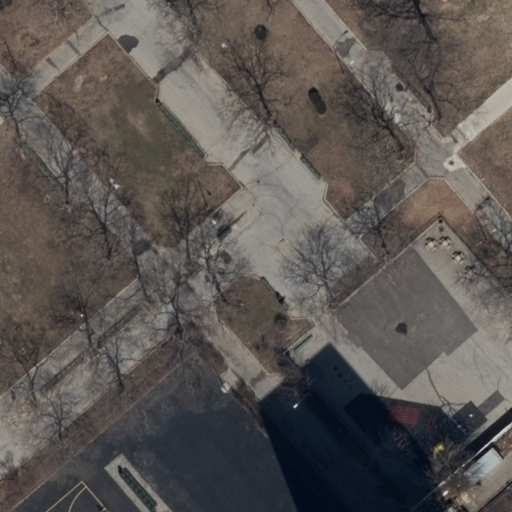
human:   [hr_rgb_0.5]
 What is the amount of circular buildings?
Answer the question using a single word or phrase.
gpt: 0

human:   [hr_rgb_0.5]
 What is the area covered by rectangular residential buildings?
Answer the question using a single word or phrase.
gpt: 0m2

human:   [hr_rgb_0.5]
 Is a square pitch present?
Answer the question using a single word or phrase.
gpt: no

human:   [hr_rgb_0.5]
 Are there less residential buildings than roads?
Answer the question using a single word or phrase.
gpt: yes

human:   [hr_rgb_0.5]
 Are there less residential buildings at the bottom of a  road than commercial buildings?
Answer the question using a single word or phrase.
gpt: no

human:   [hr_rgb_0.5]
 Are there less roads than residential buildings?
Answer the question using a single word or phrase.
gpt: no

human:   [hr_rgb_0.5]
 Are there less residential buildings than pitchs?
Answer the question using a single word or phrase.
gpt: no

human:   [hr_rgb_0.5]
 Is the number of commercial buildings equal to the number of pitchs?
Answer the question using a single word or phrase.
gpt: no

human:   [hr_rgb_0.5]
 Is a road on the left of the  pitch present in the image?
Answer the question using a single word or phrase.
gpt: no

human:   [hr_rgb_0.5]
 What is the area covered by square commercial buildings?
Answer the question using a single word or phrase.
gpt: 0m2

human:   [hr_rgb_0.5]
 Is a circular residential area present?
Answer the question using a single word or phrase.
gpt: no

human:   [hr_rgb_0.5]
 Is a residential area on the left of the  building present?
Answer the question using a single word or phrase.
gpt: no

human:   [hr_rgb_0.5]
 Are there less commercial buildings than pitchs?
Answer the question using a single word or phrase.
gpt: yes

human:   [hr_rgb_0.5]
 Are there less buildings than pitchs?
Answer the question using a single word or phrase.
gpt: no

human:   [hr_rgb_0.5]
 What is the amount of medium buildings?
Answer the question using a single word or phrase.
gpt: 0

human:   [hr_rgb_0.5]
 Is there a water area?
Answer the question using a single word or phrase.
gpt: no

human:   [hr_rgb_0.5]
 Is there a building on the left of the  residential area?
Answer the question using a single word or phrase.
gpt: yes

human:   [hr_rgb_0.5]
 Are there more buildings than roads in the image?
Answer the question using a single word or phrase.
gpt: no

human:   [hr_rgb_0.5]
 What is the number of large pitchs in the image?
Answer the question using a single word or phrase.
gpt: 0

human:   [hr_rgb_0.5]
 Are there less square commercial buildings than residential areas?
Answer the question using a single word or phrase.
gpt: yes

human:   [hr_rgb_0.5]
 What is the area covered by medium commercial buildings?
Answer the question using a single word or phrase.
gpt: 0m2

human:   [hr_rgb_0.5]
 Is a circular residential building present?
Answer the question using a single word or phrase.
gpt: no

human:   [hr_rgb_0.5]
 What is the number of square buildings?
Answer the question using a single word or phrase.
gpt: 0

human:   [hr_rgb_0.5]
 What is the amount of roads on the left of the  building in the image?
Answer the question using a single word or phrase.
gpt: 6

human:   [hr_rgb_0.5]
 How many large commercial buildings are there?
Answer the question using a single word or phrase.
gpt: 0

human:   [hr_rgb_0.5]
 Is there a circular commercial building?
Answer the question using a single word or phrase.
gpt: no

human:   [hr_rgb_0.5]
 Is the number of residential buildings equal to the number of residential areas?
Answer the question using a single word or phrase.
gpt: yes

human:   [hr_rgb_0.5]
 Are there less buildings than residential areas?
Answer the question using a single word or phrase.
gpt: no

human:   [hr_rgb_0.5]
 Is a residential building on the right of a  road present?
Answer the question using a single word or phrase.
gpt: yes

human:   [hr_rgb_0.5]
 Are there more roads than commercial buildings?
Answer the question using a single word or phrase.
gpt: yes

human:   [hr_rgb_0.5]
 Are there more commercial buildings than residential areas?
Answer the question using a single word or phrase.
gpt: no

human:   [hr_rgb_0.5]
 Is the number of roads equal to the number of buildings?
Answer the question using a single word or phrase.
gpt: no

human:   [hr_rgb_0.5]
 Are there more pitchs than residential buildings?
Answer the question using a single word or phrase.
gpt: no

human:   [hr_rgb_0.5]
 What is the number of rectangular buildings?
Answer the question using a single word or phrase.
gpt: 0

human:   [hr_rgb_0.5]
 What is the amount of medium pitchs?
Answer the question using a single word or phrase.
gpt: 0

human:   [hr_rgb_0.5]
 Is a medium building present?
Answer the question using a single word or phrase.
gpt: no